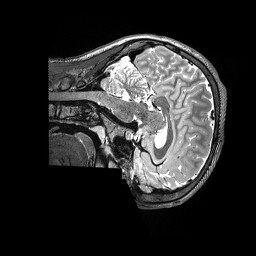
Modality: T2w
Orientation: sagittal
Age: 15
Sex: male
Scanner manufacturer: siemens
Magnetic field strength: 3 T
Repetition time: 3.2 s
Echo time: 0.564 s